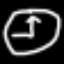
Label: clock